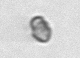
Label: Heterocapsa_rotundata